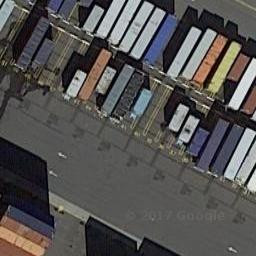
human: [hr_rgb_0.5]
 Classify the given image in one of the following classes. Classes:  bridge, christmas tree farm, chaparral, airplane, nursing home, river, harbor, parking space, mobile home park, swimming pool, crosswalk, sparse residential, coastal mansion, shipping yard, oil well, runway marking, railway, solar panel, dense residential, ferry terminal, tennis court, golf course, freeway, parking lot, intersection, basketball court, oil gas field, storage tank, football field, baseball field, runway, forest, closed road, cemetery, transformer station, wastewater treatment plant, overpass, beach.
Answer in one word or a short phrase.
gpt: shipping yard